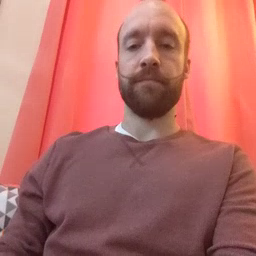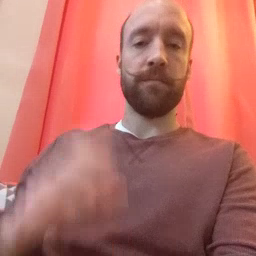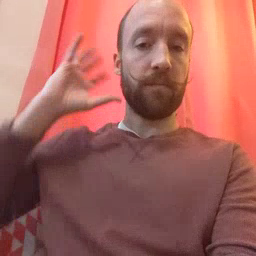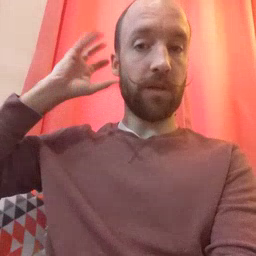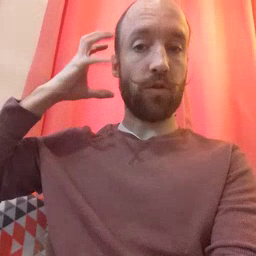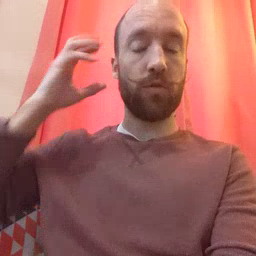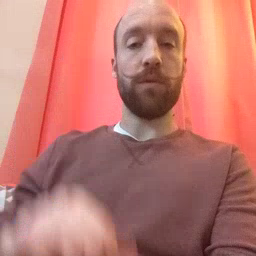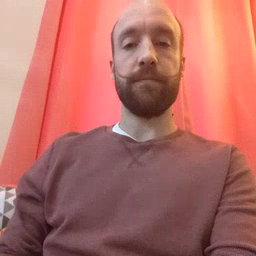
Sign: radio